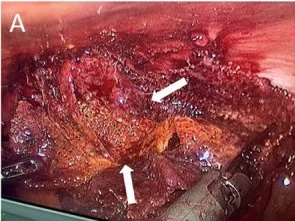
Intraoperative photographs. Laparoscopic mesh, and ,part of the ileum (white arrow).
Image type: medical_photograph (other_medical_photograph)